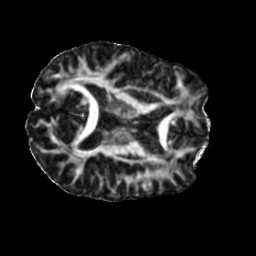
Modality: FA
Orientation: axial
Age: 40
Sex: male
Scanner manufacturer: ge
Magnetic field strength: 3 T
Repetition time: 7.8 s
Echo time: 0.0609 s